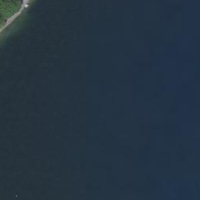
EUNIS habitat code: 14
Species observed at this site:
Epipactis palustris